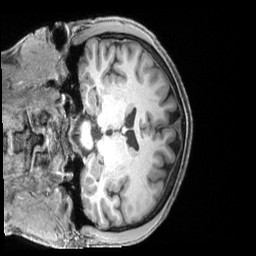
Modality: T1w
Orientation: coronal
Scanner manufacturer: siemens
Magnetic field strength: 3 T
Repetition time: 2.4 s
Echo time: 0.00228 s